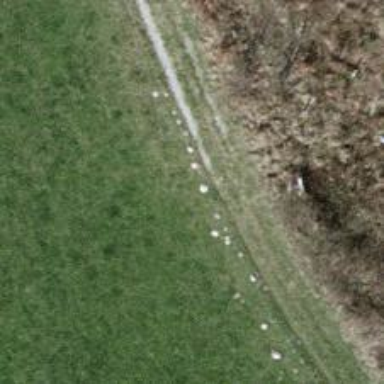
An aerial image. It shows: Path on the ground.